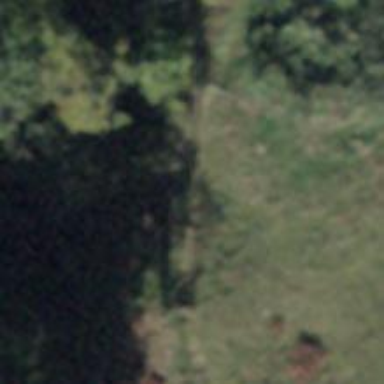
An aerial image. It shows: Gate.